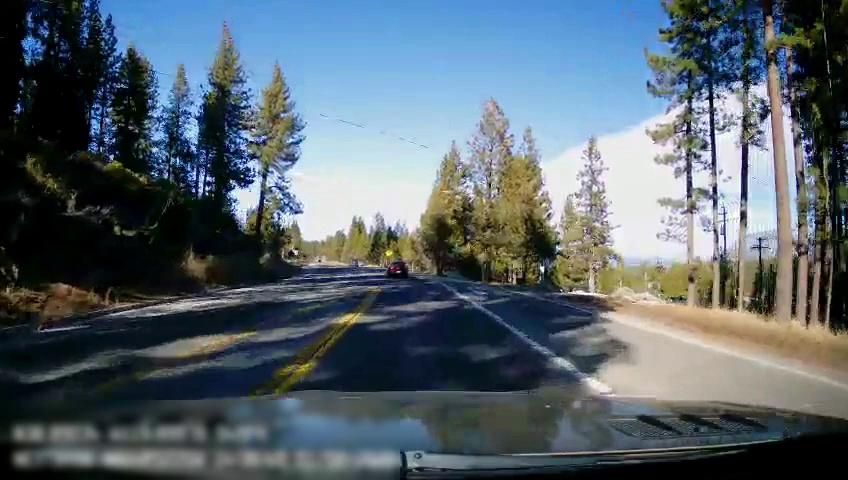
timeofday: Day
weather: Sunny
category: Drivable Space
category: Vehicles | Car
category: Lanes | Current Lane
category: Lanes | Current Lane
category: Lanes | Opposite Lane